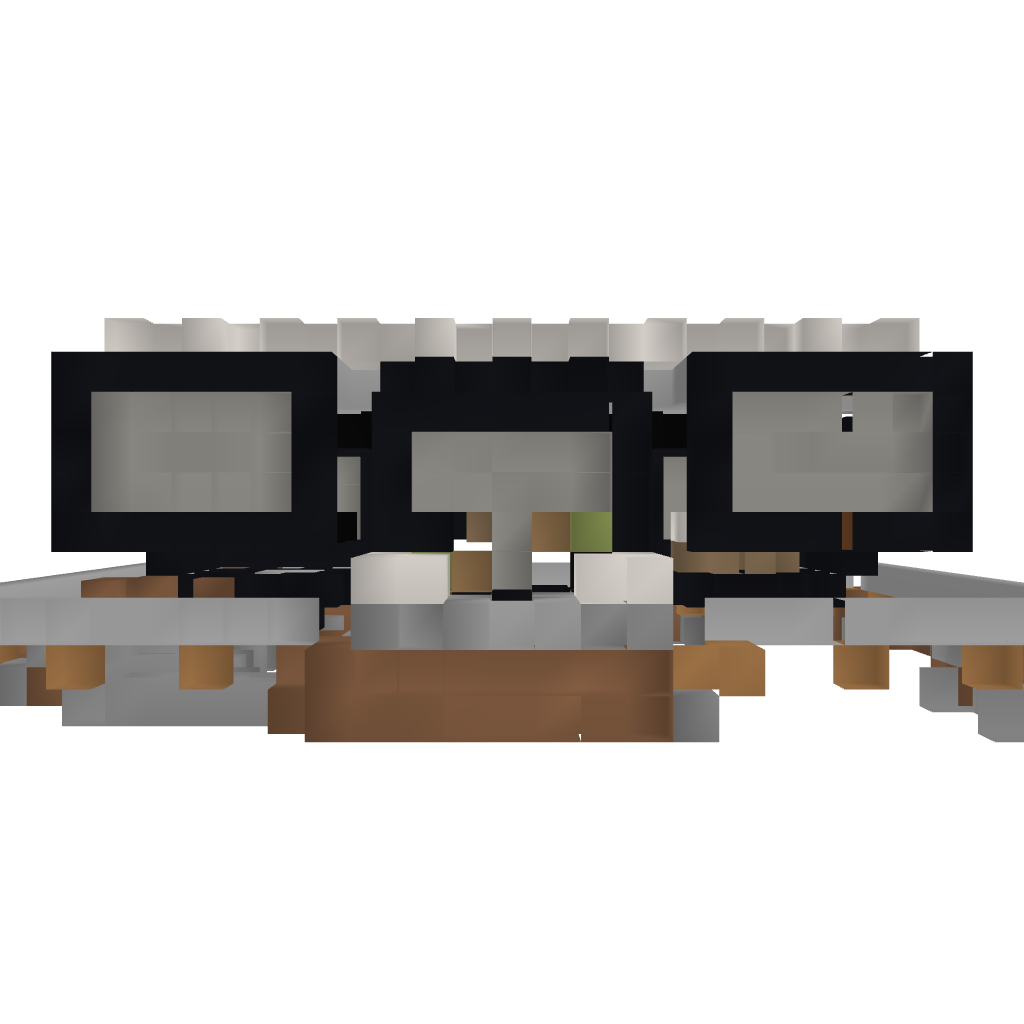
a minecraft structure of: Modern House #1